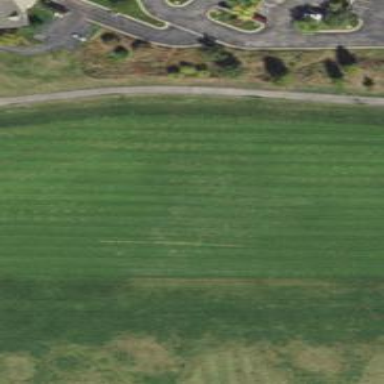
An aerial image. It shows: Grassy area designated as golf tee.